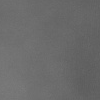
Atmospheric dust classification: dusty